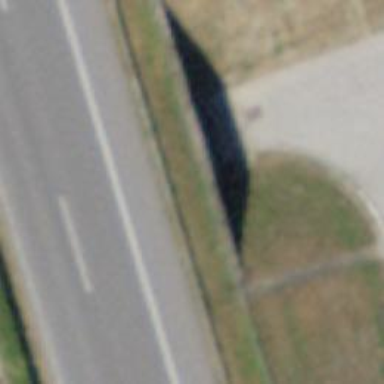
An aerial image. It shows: Asphalt track leading through tunnel.